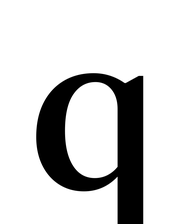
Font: LibreCaslonText_Medium